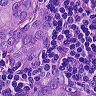
Metastatic tissue present: yes